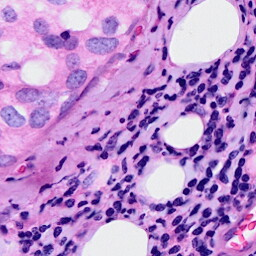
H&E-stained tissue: Breast